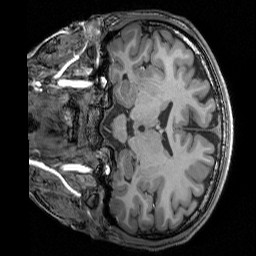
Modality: T1w
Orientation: coronal
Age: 24
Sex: male
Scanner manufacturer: siemens
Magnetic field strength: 3 T
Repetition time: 2.3 s
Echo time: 0.00344 s